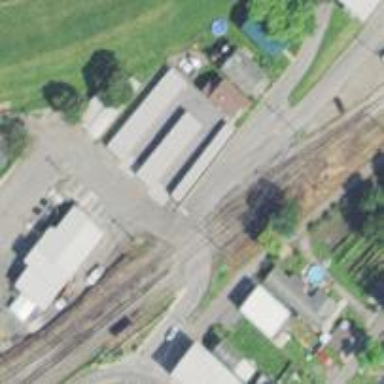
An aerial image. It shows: Railway level crossing.